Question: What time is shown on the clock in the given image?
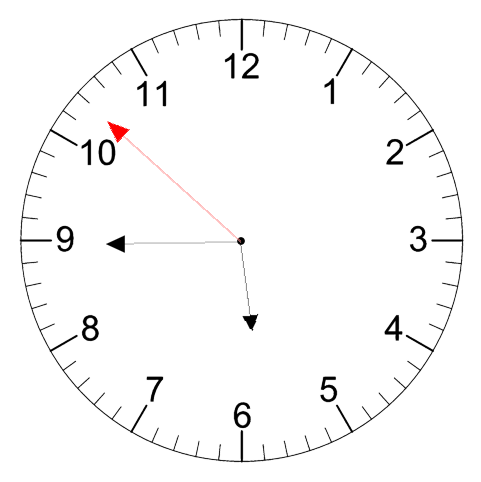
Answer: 05:44:52